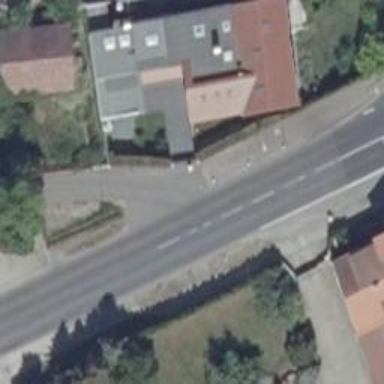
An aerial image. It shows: Secondary road with asphalt surface.